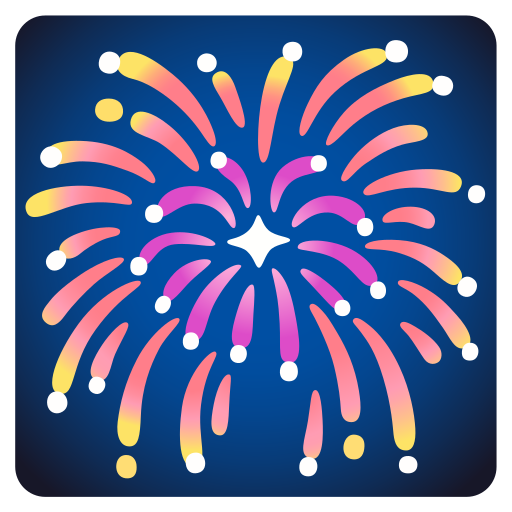
Emoji: 🎆